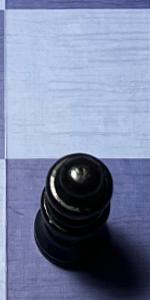
Label: Queen_Black